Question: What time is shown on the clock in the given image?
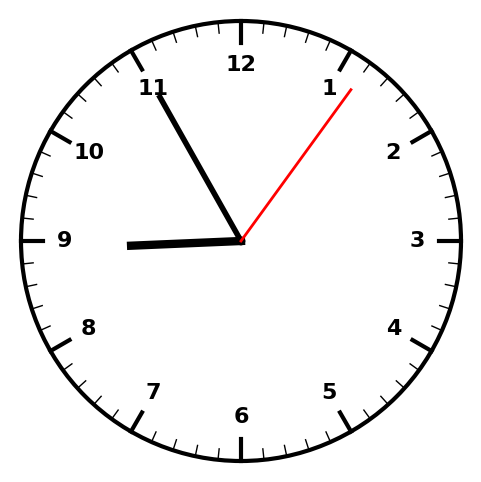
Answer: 08:55:06